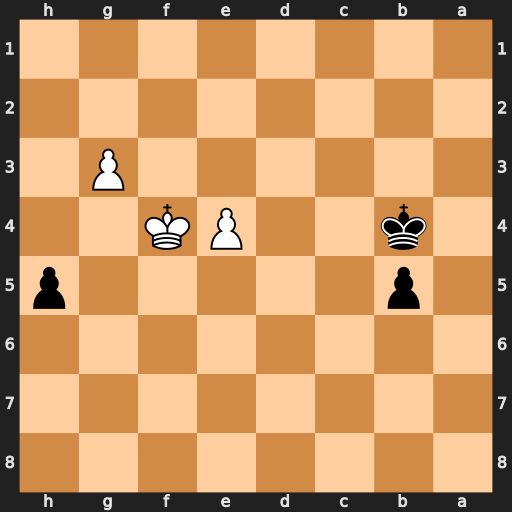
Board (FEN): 8/8/8/1p5p/1k2PK2/6P1/8/8
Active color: b
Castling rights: -
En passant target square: -
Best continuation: Kc5 e5 Kc6 Kf5 Kd7 Kf6 Ke8